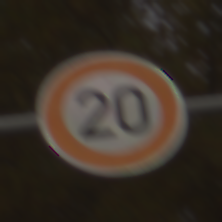
Verkehrszeichen: Geschwindigkeit20
Umgebung: Outdoor, Nature
Tageszeit: Midday
Wetter: Overcast
Licht: Natural
Jahreszeit: Autumn
Kontrast: LowContrast